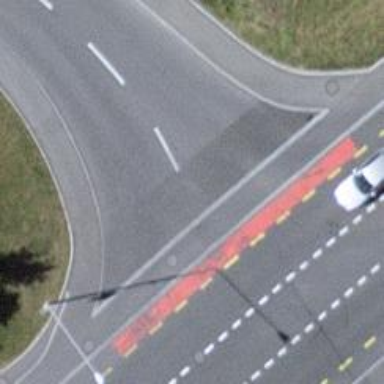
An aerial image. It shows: Road with "give way" sign.